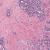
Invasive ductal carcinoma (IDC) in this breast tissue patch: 1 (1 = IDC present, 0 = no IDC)